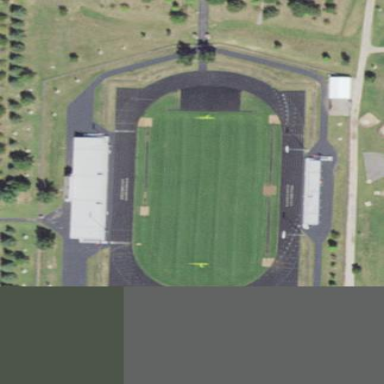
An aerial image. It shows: Grass pitch designated for American football.